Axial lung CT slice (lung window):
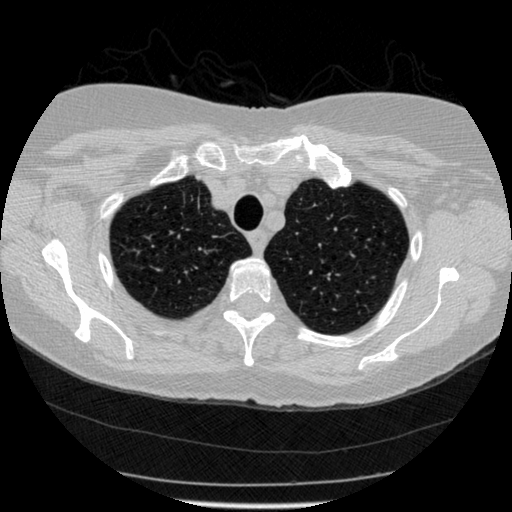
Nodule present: no